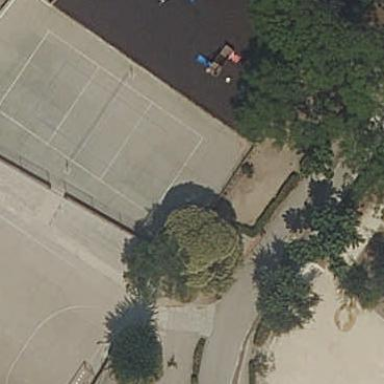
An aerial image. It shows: Volleyball court on pitch meant for leisure land.